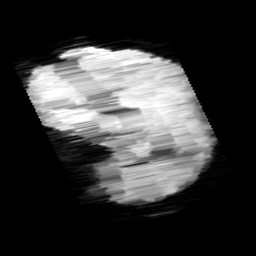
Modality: minIP
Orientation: sagittal
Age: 10
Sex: male
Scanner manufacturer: siemens
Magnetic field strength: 3 T
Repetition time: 0.027 s
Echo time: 0.02 s